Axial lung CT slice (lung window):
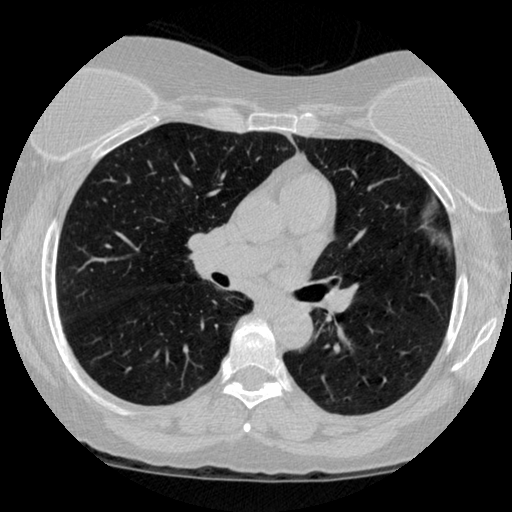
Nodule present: no